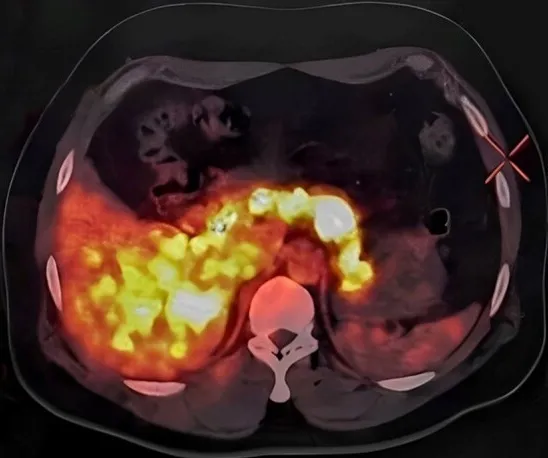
Ga 68 Exendin PET/CT: Showed diffuse uptake in the body and tail of pancreas.
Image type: radiology (pet)